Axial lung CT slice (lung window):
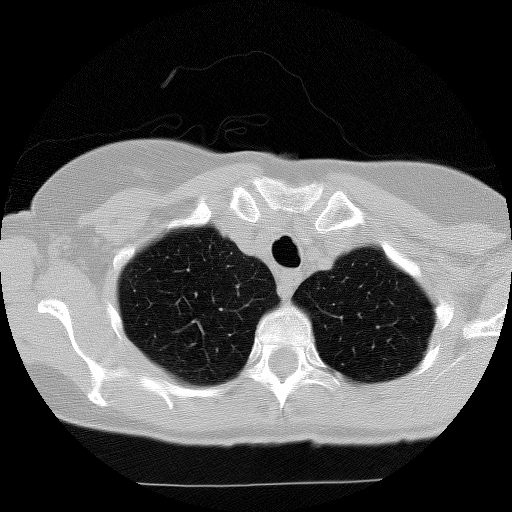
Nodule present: no